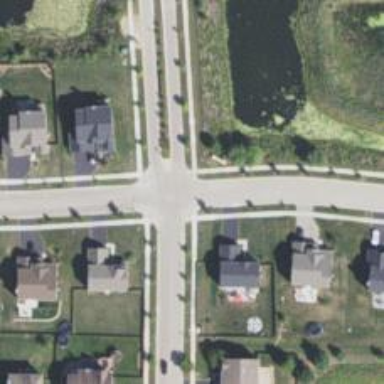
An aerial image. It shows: Unmarked crossing on footway.